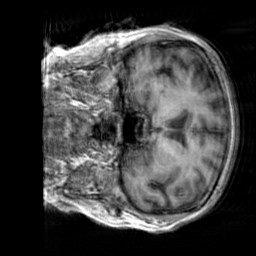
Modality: T1w
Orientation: coronal
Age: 65
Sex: female
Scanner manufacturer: siemens
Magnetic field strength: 3 T
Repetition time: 2.3 s
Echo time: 0.00303 s